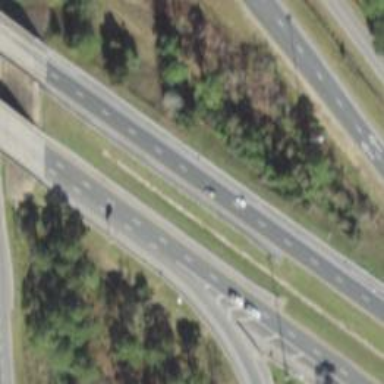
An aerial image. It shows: Motorway junction.